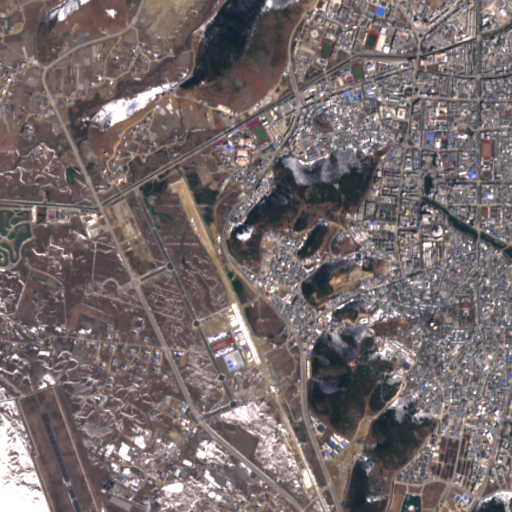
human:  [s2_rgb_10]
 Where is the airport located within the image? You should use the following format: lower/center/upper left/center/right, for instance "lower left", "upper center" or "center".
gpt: The airport is located in the lower left of the image.
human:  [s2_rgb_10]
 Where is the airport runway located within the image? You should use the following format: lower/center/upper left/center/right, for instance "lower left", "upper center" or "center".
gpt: The airport runway is located in the lower left of the image.
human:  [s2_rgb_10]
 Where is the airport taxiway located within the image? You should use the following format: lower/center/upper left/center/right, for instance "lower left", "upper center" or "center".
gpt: The airport taxiway is located in the lower left of the image.
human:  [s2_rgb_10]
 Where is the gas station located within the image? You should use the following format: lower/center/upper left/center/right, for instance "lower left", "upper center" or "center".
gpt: The gas station is located in the upper right of the image.
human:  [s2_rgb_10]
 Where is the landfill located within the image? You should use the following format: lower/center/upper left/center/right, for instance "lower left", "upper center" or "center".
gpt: The landfill is located in the center of the image.
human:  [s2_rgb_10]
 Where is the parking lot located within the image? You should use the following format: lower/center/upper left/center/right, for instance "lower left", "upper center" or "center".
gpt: The parking lot is located in the center right of the image.
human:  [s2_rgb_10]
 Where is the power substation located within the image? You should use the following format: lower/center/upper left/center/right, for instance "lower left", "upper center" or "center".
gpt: The power substation is located in the center of the image.
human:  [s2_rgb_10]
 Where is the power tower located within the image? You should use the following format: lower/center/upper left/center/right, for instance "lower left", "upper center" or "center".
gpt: The power tower is located in the upper center of the image.
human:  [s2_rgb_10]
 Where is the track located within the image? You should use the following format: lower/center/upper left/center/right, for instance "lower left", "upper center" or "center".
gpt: The track is located in the center right of the image.
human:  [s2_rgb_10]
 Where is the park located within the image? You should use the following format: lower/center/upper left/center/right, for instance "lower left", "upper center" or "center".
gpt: There is no park in the image.